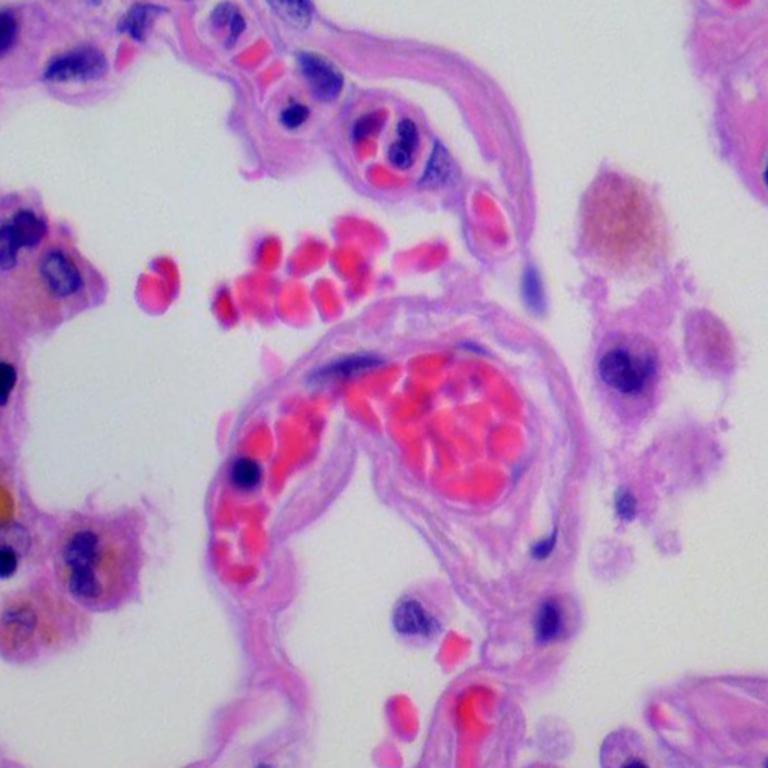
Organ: lung
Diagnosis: benign